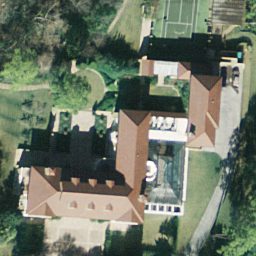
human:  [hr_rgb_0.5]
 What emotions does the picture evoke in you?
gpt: sparse residential